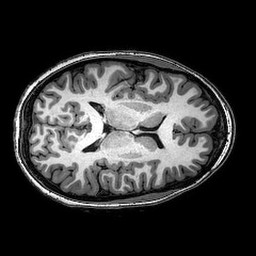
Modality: T1w
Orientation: axial
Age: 20
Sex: female
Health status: healthy
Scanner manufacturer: philips
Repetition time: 0.008244 s
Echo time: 0.00377 s